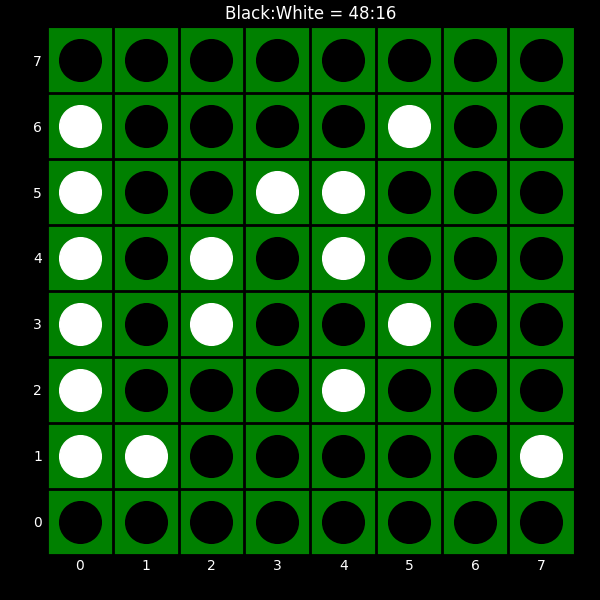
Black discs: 48
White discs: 16